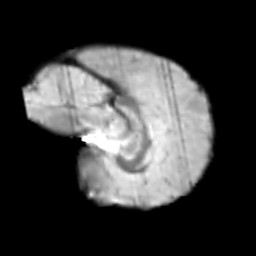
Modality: T2w
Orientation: sagittal
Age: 12
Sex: female
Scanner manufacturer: siemens
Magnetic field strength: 3 T
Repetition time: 3.8 s
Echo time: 0.07 s